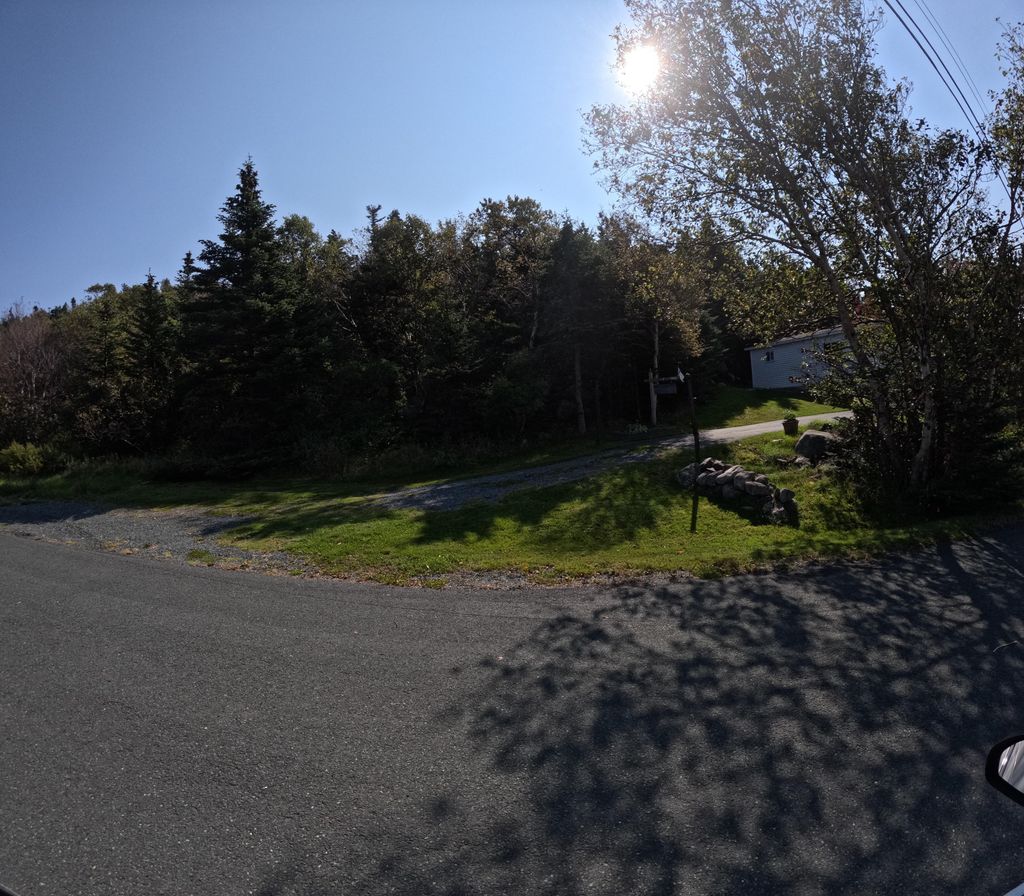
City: st_johns